Question: I have a question about Faking 3d in HTML5/Canvas/Javascript...
Basically, I have a 2d image drawn on a '<canvas>' using 'drawImage()'.
What I would like to do, is draw the image, then displace the texture on the sphere to look... ...
see image below for clarity:

Any ideas?
I have googled myself to near-death over this, also it be WebGL as it has to work on Mobiles... is there a way to do this?
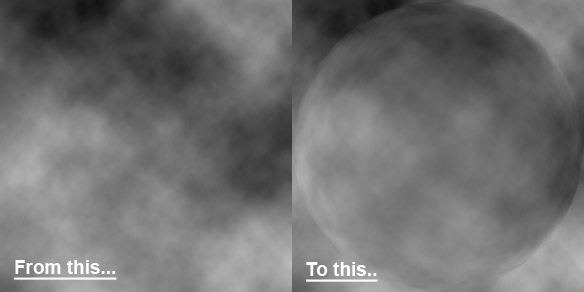
Answer: You can check a working prototype here: <URL>
I bet there's ton's of room for optimization and better/faster algorithms, but I hope this proof of concepts will point you in the right direction.
The basic algorithm goes through each pixel of the original image and calculates its new position if it was subject to an spherical deformation.
Here's the result:

Code:
'''
var w = 150, h = 150;
var canvas=document.getElementById("myCanvas");
var ctx=canvas.getContext("2d");
ctx.fillStyle="red";
ctx.fillRect(0,0,w,h);
//-- Init Canvas
var initCanvas = function()
{
var imgData=ctx.getImageData(0,0,w,h);
for (i=0; i<imgData.width*imgData.height*4;i+=4)
{
imgData.data[i]=i%150*1.5;
imgData.data[i+1]=i%150*1.5;
imgData.data[i+2]=(i/imgData.width)%150*1.5;
imgData.data[i+3]=255;
}
ctx.putImageData(imgData,0,0);
};
initCanvas();
var doSpherize = function()
{
var refractionIndex = 0.5; // [0..1]
//refraction index of the sphere
var radius = 75;
var radius2 = radius * radius;
var centerX = 75;
var centerY = 75;
//center of the sphere
var origX = 0;
var origY = 0;
for (x=0; x<w;x+=1)
for (y=0; y<h;y+=1)
{
var distX = x - centerX;
var distY = y - centerY;
var r2 = distX * distX + distY * distY;
origX = x;
origY = y;
if ( r2 > 0.0 && r2 < radius2 )
{
// distance
var z2 = radius2 - r2;
var z = Math.sqrt(z2);
// refraction
var xa = Math.asin( distX / Math.sqrt( distX * distX + z2 ) );
var xb = xa - xa * refractionIndex;
var ya = Math.asin( distY / Math.sqrt( distY * distY + z2 ) );
var yb = ya - ya * refractionIndex;
// displacement
origX = origX - z * Math.tan( xb );
origY = origY - z * Math.tan( yb );
}
// read
var imgData=ctx.getImageData(origX,origY,1,1);
// write
ctx.putImageData(imgData,x+w,y+h);
}
};
doSpherize();
'''
I would advice agains such an intense operation to be handed by the frontend without webGL pixel shaders. Those are very optimized and will be able to take advantage of GPU accelaration.